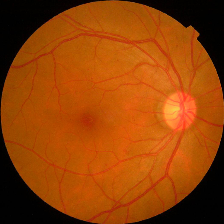
Diabetic retinopathy grade: No DR